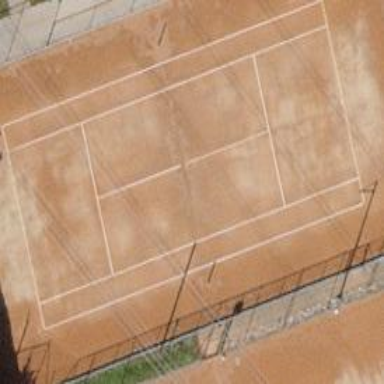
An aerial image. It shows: Tennis pitch with clay surface for leisure sports.